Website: crate-barrel
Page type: newsletter-management
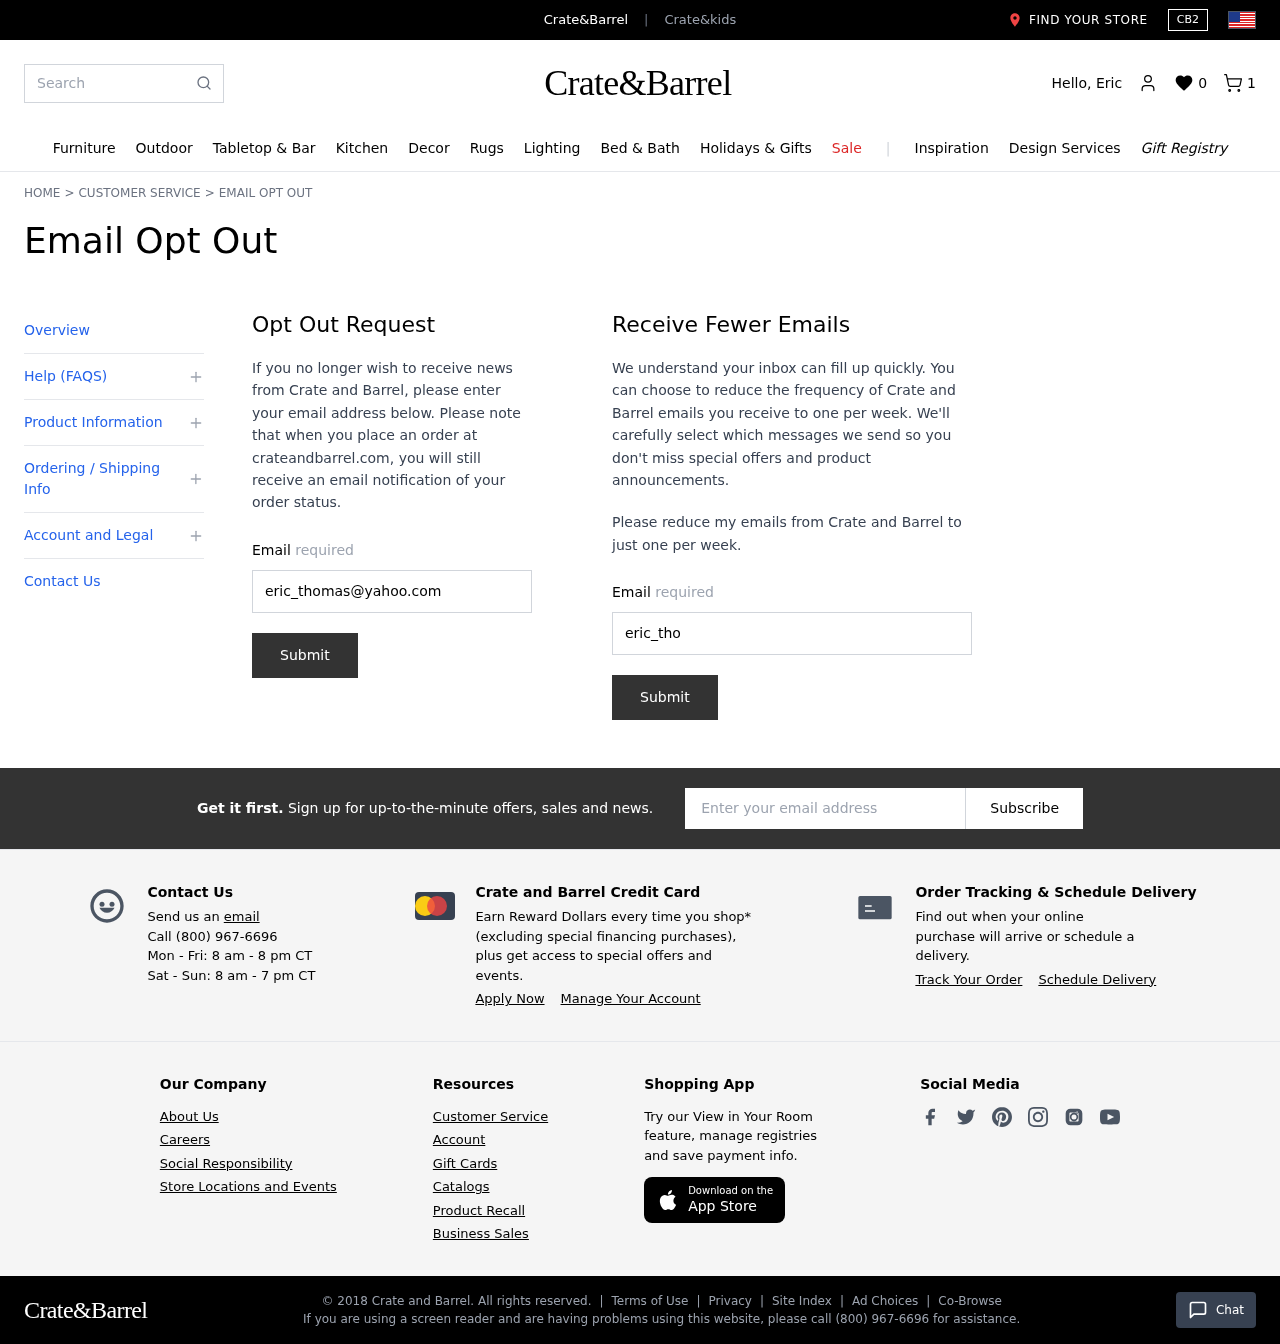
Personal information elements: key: PII_EMAIL
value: eric_thomas@yahoo.com
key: PII_EMAIL2
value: eric_thomas@yahoo.com
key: PII_EMAIL3
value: eric_thomas@yahoo.com
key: PII_FIRSTNAME
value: Eric
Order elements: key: ORDER_NUM_ITEMS
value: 1
Search elements: key: HEADER_SEARCH
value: Search
Other elements: key: WISHLIST_COUNT
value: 0